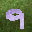
Label: 9